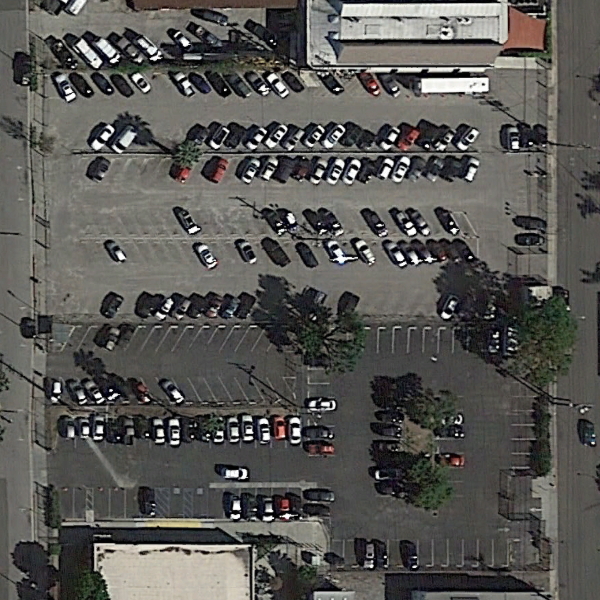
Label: Parking